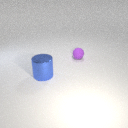
small purple rubber sphere to the right of large blue metal cylinder